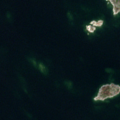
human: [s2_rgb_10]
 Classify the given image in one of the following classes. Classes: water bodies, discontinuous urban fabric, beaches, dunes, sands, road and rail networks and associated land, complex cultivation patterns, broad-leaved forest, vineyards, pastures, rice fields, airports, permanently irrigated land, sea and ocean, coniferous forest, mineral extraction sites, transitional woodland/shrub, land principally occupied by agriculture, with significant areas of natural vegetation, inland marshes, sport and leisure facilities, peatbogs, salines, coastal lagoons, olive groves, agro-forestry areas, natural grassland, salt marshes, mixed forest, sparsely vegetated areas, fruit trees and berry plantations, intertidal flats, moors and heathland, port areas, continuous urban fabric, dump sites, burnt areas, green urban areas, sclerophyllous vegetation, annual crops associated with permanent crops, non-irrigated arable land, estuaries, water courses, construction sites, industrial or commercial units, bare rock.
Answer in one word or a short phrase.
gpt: sea and ocean